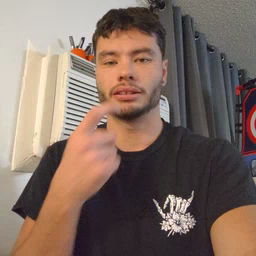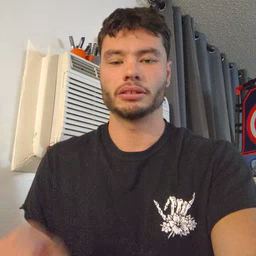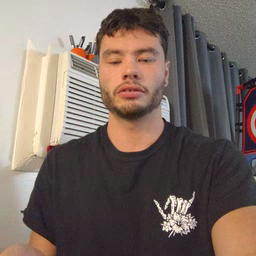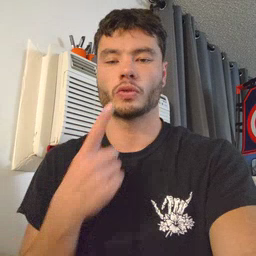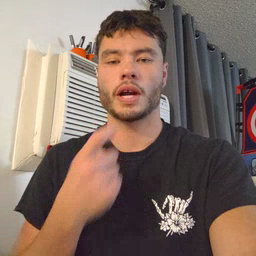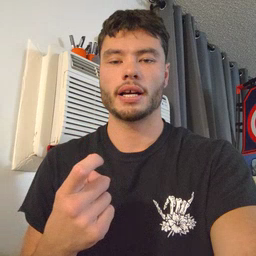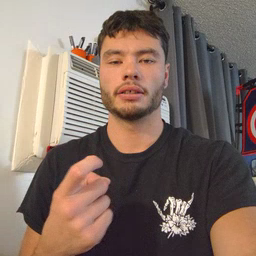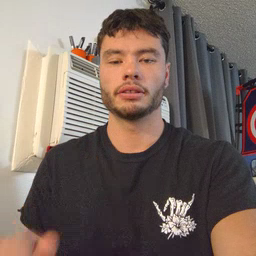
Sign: red